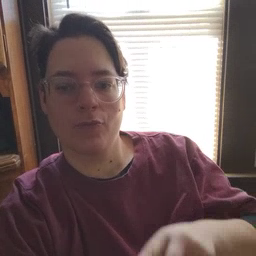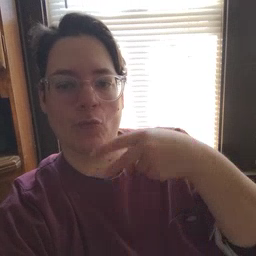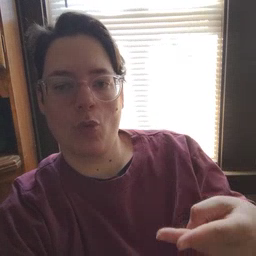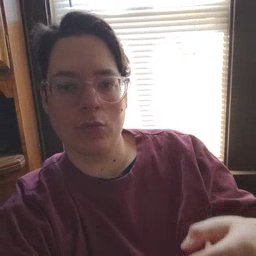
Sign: fall